Question: I am having a trouble with figuring out what "this spsefic outcome" in Google PageSpeed Test actually mean.
I am testing this website: www.loaistudio.com - <URL>

Can anyone advice me please? I have managed to fix all of the other errors - but I am completely stuck at this one, I understand that CSS has to be in the head of the page, is this telling not to place it in the head but at the end of the page?!
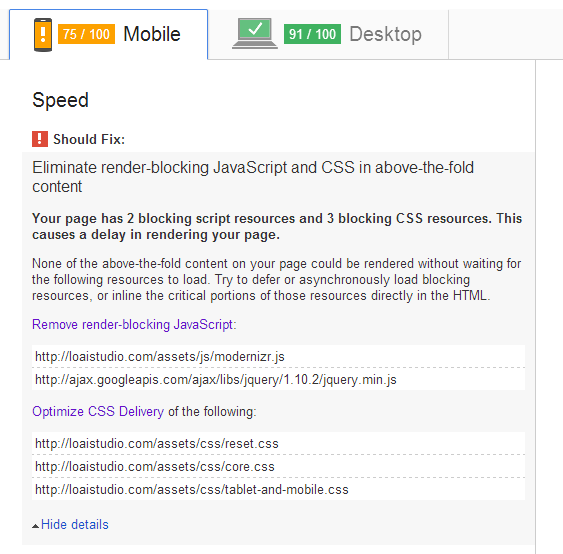
Answer: ## Your browser freezes page rendering while loading JavaScript
Why? Because when your browser begins loading JavaScript, it freezes the rest until it's done with that.
Loading the content of your page first allows it to be displayed, and then JavaScript has all the time it needs to load.
So do like this:
'''
<html>
<head>
</head>
<body>
My great body content!
<script type="text/javascript" src="my/js/files.js">
<script type="text/javascript" src="http://www.googleapi.com/my/external/scripts.js">
</body>
</html>
'''
Instead of this (which is unfortunately still really common):
'''
<html>
<head>
<script type="text/javascript" src="my/js/files.js">
<script type="text/javascript" src="http://www.googleapi.com/my/external/scripts.js">
</head>
<body>
My great body content!
</body>
</html>
'''